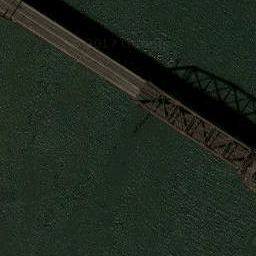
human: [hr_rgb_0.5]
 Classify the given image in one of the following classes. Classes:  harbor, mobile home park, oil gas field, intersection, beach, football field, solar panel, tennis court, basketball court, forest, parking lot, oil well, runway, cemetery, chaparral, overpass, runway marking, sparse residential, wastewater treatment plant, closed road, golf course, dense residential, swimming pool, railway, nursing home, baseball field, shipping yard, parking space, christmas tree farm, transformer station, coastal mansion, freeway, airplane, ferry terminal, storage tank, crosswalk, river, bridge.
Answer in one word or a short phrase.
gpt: bridge